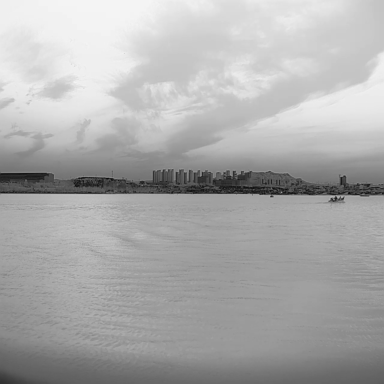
There are six bulk_carriers in the infrared image.